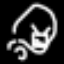
Label: squiggle